Question: This is part of my Layout:
'''
<RelativeLayout
android:layout_width="match_parent"
android:layout_height="wrap_content" >
<TextView
android:id="@+id/name"
android:layout_width="wrap_content"
android:layout_height="wrap_content"
android:layout_alignParentLeft="true"
android:text="Large Text"
android:textAppearance="@style/LargeText" />
<Button
android:id="@+id/editname"
android:layout_width="wrap_content"
android:layout_height="wrap_content"
android:layout_alignBaseline="@+id/name"
android:layout_alignParentRight="true"
android:text="Edit"
android:textAppearance="@style/LargeText" />
</RelativeLayout>
'''
In the result as you can see,

the Button gets partially hidden.
Please how do I solve this?
However,
this is the full layout:
'''
<?xml version="1.0" encoding="utf-8"?>
<ScrollView xmlns:android="http://schemas.android.com/apk/res/android"
xmlns:ads="http://schemas.android.com/apk/res-auto"
xmlns:tools="http://schemas.android.com/tools"
android:layout_width="match_parent"
android:layout_height="match_parent" >
<LinearLayout
android:layout_width="match_parent"
android:layout_height="match_parent"
android:orientation="vertical" >
<!-- Dummy item to prevent AutoCompleteTextView from receiving focus -->
<LinearLayout
android:layout_width="0px"
android:layout_height="0px"
android:focusable="true"
android:focusableInTouchMode="true" />
<com.google.android.gms.ads.AdView
android:id="@+id/adView"
android:layout_width="wrap_content"
android:layout_height="wrap_content"
ads:adSize="SMART_BANNER"
ads:adUnitId="xxxxxxxxxxxxxxxxx" />
<LinearLayout
android:layout_width="match_parent"
android:layout_height="match_parent"
android:orientation="vertical"
android:padding="@dimen/updatetrackerativty_padding" >
<View
android:layout_width="match_parent"
android:layout_height="@dimen/updatetrackerativty_space"
android:background="@android:color/transparent" />
<RelativeLayout
android:layout_width="match_parent"
android:layout_height="wrap_content" >
<TextView
android:id="@+id/name"
android:layout_width="wrap_content"
android:layout_height="wrap_content"
android:layout_alignParentLeft="true"
android:text="Large Text"
android:textAppearance="@style/LargeText" />
<Button
android:id="@+id/editname"
android:layout_width="wrap_content"
android:layout_height="wrap_content"
android:layout_alignBaseline="@+id/name"
android:layout_alignParentRight="true"
android:text="Edit"
android:textAppearance="@style/LargeText" />
</RelativeLayout>
<View
android:layout_width="match_parent"
android:layout_height="@dimen/updatetrackerativty_space"
android:background="@android:color/transparent" />
<View
android:layout_width="match_parent"
android:layout_height="1dp"
android:background="@android:color/black" />
<View
android:layout_width="match_parent"
android:layout_height="@dimen/updatetrackerativty_space"
android:background="@android:color/transparent" />
<RelativeLayout
android:layout_width="match_parent"
android:layout_height="wrap_content" >
<LinearLayout
android:id="@+id/phonelayout"
android:layout_width="wrap_content"
android:layout_height="wrap_content"
android:orientation="vertical"
android:layout_alignParentLeft="true" >
<TextView
android:id="@+id/textView1"
android:layout_width="wrap_content"
android:layout_height="wrap_content"
android:text="Phone Number"
android:textAppearance="@style/LargeText" />
<TextView
android:id="@+id/phone"
android:layout_width="wrap_content"
android:layout_height="wrap_content"
android:text="Medium Text"
android:textAppearance="@style/SmallText" />
</LinearLayout>
<LinearLayout
android:id="@+id/buttonlayout"
android:layout_width="wrap_content"
android:layout_height="wrap_content"
android:orientation="vertical"
android:layout_alignParentRight="true"
android:layout_alignBaseline="@+id/phonelayout">
<Button
android:id="@+id/editphone"
android:layout_width="wrap_content"
android:layout_height="wrap_content"
android:layout_alignParentRight="true"
android:text="Edit"
android:textAppearance="@style/LargeText" />
</LinearLayout>
</RelativeLayout>
<View
android:layout_width="match_parent"
android:layout_height="@dimen/updatetrackerativty_space"
android:background="@android:color/transparent" />
<View
android:layout_width="match_parent"
android:layout_height="1dp"
android:background="@android:color/black" />
<View
android:layout_width="match_parent"
android:layout_height="@dimen/updatetrackerativty_space"
android:background="@android:color/transparent" />
<LinearLayout
android:layout_width="match_parent"
android:layout_height="wrap_content"
android:orientation="vertical" >
<TextView
android:id="@+id/textView4"
android:layout_width="wrap_content"
android:layout_height="wrap_content"
android:text="Continuous Tracking"
android:textAppearance="@style/LargeText" />
<RelativeLayout
android:layout_width="match_parent"
android:layout_height="wrap_content" >
<CheckBox
android:id="@+id/continuousckbx"
android:layout_width="wrap_content"
android:layout_height="wrap_content"
android:layout_alignParentLeft="true"
android:text="Yes"
android:textAppearance="@style/SmallText" />
<TextView
android:id="@+id/secondstextview"
android:layout_width="wrap_content"
android:layout_height="wrap_content"
android:layout_alignBaseline="@+id/continuousckbx"
android:layout_alignParentRight="true"
android:text="seconds"
android:textAppearance="@style/SmallText" />
<LinearLayout
android:id="@+id/seconds"
android:layout_width="wrap_content"
android:layout_height="wrap_content"
android:layout_alignParentTop="true"
android:layout_toLeftOf="@+id/secondstextview"
android:orientation="vertical" >
<EditText
android:id="@+id/intervaledittext"
android:layout_width="wrap_content"
android:layout_height="wrap_content"
android:ems="3"
android:nextFocusLeft="@id/intervaledittext"
android:nextFocusUp="@id/intervaledittext"
android:numeric="integer" >
</EditText>
<TextView
android:id="@+id/thirtyand"
android:layout_width="wrap_content"
android:layout_height="wrap_content"
android:text="(30-255)"
android:textAppearance="@style/SmallText" />
</LinearLayout>
<TextView
android:id="@+id/intervaltextview"
android:layout_width="wrap_content"
android:layout_height="wrap_content"
android:layout_alignBaseline="@+id/continuousckbx"
android:layout_alignBottom="@+id/continuousckbx"
android:layout_toLeftOf="@+id/seconds"
android:text="Interval:"
android:textAppearance="@style/SmallText" />
</RelativeLayout>
</LinearLayout>
<View
android:layout_width="match_parent"
android:layout_height="@dimen/updatetrackerativty_space"
android:background="@android:color/transparent" />
<View
android:layout_width="match_parent"
android:layout_height="1dp"
android:background="@android:color/black" />
<View
android:layout_width="match_parent"
android:layout_height="@dimen/updatetrackerativty_space"
android:background="@android:color/transparent" />
<LinearLayout
android:layout_width="match_parent"
android:layout_height="wrap_content"
android:orientation="vertical" >
<TextView
android:id="@+id/TextView03"
android:layout_width="wrap_content"
android:layout_height="wrap_content"
android:text="Record data"
android:textAppearance="@style/LargeText" />
<RelativeLayout
android:layout_width="match_parent"
android:layout_height="wrap_content" >
<CheckBox
android:id="@+id/recorddata"
android:layout_width="wrap_content"
android:layout_height="wrap_content"
android:layout_alignParentLeft="true"
android:text="Yes"
android:textAppearance="@style/SmallText" />
</RelativeLayout>
</LinearLayout>
<View
android:layout_width="match_parent"
android:layout_height="@dimen/updatetrackerativty_space"
android:background="@android:color/transparent" />
<View
android:layout_width="match_parent"
android:layout_height="1dp"
android:background="@android:color/black" />
<View
android:layout_width="match_parent"
android:layout_height="@dimen/updatetrackerativty_space"
android:background="@android:color/transparent" />
<LinearLayout
android:layout_width="match_parent"
android:layout_height="wrap_content"
android:orientation="vertical" >
<TextView
android:layout_width="wrap_content"
android:layout_height="wrap_content"
android:text="History"
android:textAppearance="@style/LargeText" />
<LinearLayout
android:layout_width="match_parent"
android:layout_height="wrap_content"
android:gravity="right"
android:orientation="horizontal" >
<Button
android:id="@+id/plot"
android:layout_width="wrap_content"
android:layout_height="wrap_content"
android:layout_toLeftOf="@+id/clear"
android:text="Plot"
android:textAppearance="@style/LargeText" />
<Button
android:id="@+id/clear"
android:layout_width="wrap_content"
android:layout_height="wrap_content"
android:layout_alignParentRight="true"
android:text="Clear"
android:textAppearance="@style/LargeText" />
</LinearLayout>
</LinearLayout>
<View
android:layout_width="match_parent"
android:layout_height="@dimen/updatetrackerativty_space"
android:background="@android:color/transparent" />
<View
android:layout_width="match_parent"
android:layout_height="1dp"
android:background="@android:color/black" />
<View
android:layout_width="match_parent"
android:layout_height="@dimen/updatetrackerativty_space"
android:background="@android:color/transparent" />
<LinearLayout
android:layout_width="match_parent"
android:layout_height="wrap_content"
android:orientation="vertical" >
<TextView
android:layout_width="wrap_content"
android:layout_height="wrap_content"
android:text="Status"
android:textAppearance="@style/LargeText" />
<RelativeLayout
android:layout_width="match_parent"
android:layout_height="wrap_content" >
<Button
android:id="@+id/activate"
android:layout_width="wrap_content"
android:layout_height="wrap_content"
android:layout_alignParentRight="true"
android:text="Activate"
android:textAppearance="@style/LargeText" />
<TextView
android:id="@+id/status"
android:layout_width="wrap_content"
android:layout_height="wrap_content"
android:layout_alignBaseline="@+id/activate"
android:text="Inactive"
android:textAppearance="@style/SmallText"
android:textStyle="bold" />
</RelativeLayout>
</LinearLayout>
</LinearLayout>
</LinearLayout>
</ScrollView>
'''
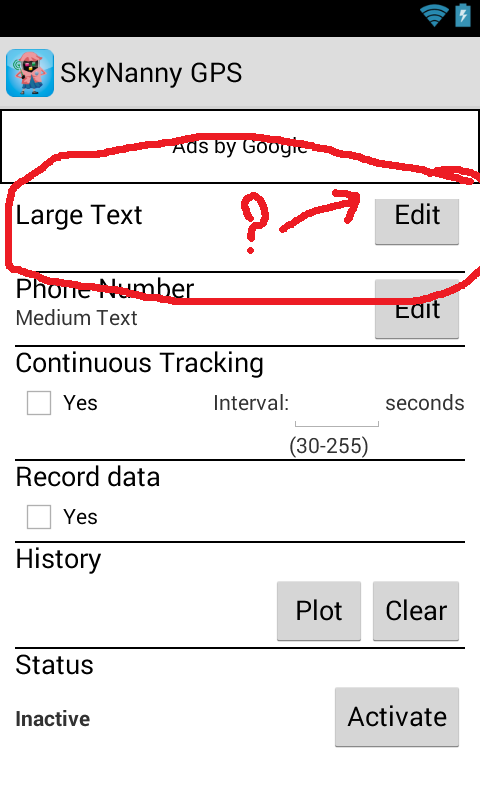
Answer: Because you align your 'Edit Button' with your name 'TextView' Baseline , your 'TextView' Baseline depends on it's content and height so in this case your first row has less height than your second so it's baseline is upper than second , because of this your Edit Button will align upper and it's height will cover by ceiling View. you can remove 'alignBaseline' part and use 'android:layout_centerVertical="true"'